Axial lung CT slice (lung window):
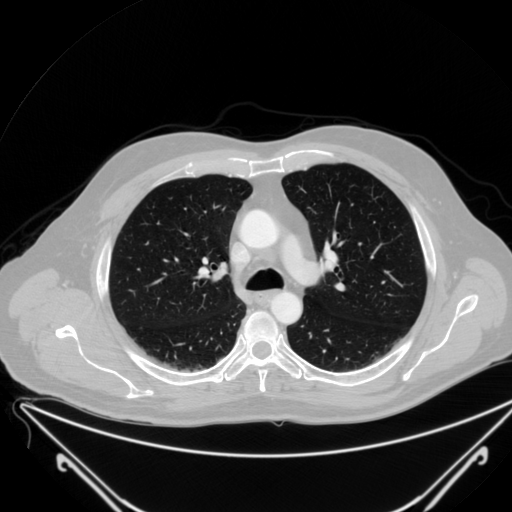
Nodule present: no